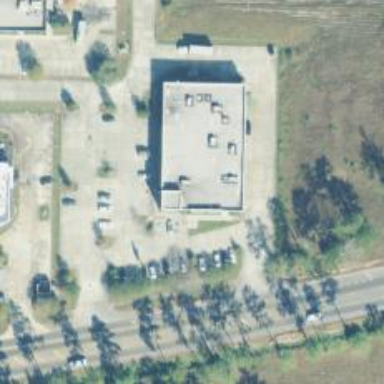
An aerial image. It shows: Pharmacy providing healthcare services.